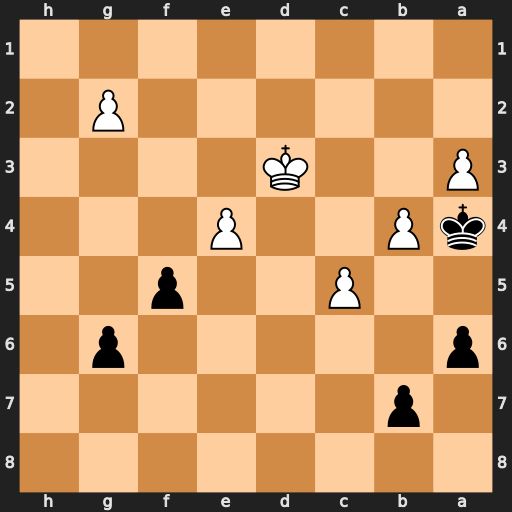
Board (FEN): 8/1p6/p5p1/2P2p2/kP2P3/P2K4/6P1/8
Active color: b
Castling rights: -
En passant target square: -
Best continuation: fxe4+ Kxe4 Kxa3